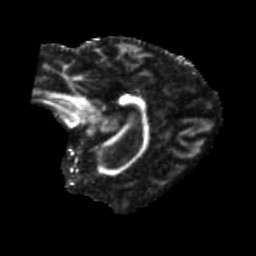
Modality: FA
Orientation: sagittal
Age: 66
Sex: female
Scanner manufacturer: siemens
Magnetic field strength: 3 T
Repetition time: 5.25 s
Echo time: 0.08 s